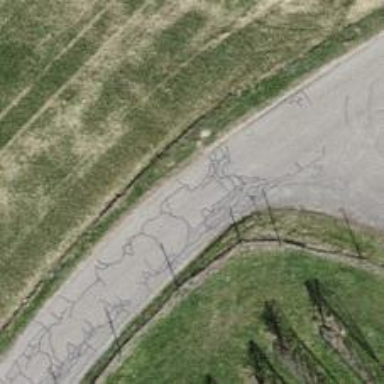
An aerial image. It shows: Unclassified road.